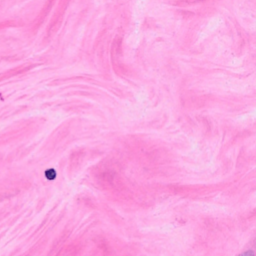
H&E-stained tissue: Breast